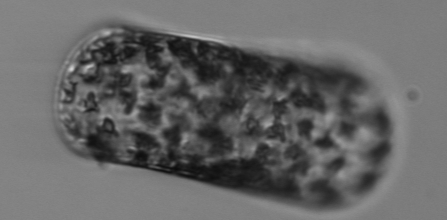
Label: Guinardia_flaccida